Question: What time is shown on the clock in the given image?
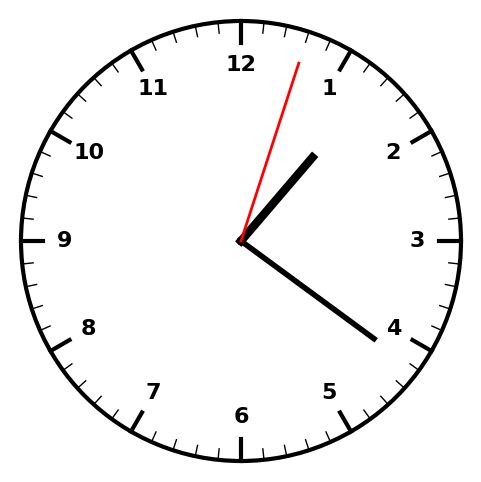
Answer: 01:21:03